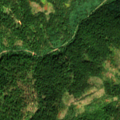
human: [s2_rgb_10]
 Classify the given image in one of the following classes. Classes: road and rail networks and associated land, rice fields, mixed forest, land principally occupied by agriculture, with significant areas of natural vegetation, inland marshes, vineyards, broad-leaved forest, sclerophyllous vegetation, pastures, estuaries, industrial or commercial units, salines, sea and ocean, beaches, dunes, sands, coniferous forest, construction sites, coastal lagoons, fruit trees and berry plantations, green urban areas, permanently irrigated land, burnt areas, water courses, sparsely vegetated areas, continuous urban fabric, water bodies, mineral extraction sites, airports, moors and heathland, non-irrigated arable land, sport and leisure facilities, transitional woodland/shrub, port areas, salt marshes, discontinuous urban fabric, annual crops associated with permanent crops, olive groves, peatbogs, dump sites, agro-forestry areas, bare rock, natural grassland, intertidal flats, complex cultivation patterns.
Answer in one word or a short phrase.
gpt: broad-leaved forest, transitional woodland/shrub